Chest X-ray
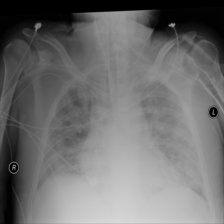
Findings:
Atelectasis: negative
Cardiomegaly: negative
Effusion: negative
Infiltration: negative
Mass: positive
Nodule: negative
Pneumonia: negative
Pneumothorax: negative
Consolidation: negative
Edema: negative
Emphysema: negative
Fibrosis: negative
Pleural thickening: negative
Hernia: negative